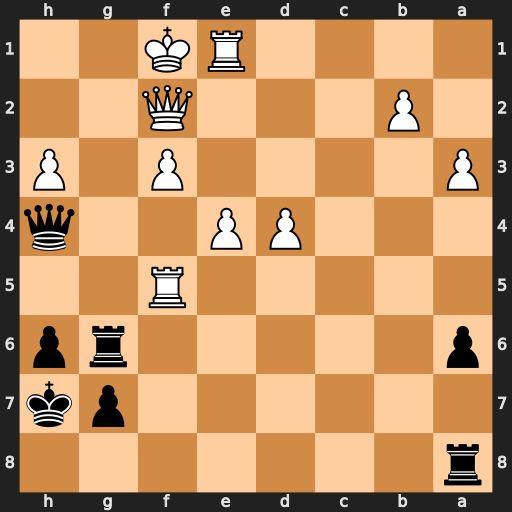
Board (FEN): r7/6pk/p5rp/5R2/3PP2q/P4P1P/1P3Q2/4RK2
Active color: b
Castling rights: -
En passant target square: -
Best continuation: Qxh3+ Ke2 Rg2